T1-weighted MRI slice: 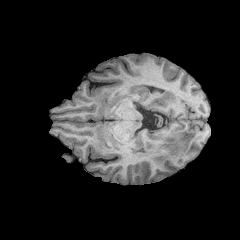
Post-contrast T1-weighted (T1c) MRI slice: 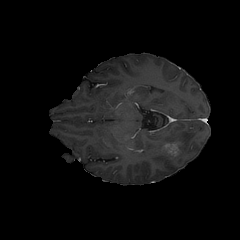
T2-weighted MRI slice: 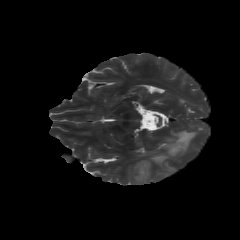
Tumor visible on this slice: yes